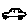
Label: car